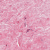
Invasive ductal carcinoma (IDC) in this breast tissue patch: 0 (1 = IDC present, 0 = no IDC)